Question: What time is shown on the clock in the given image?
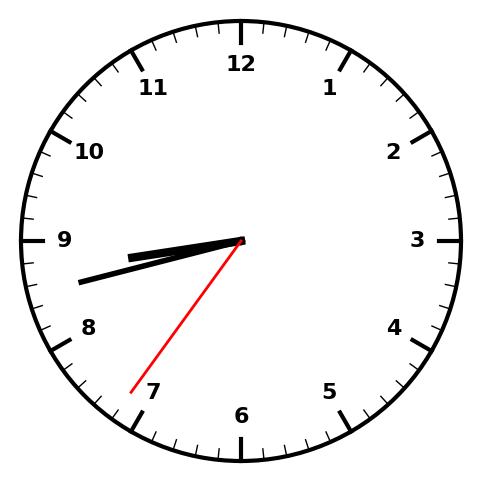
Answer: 08:42:36